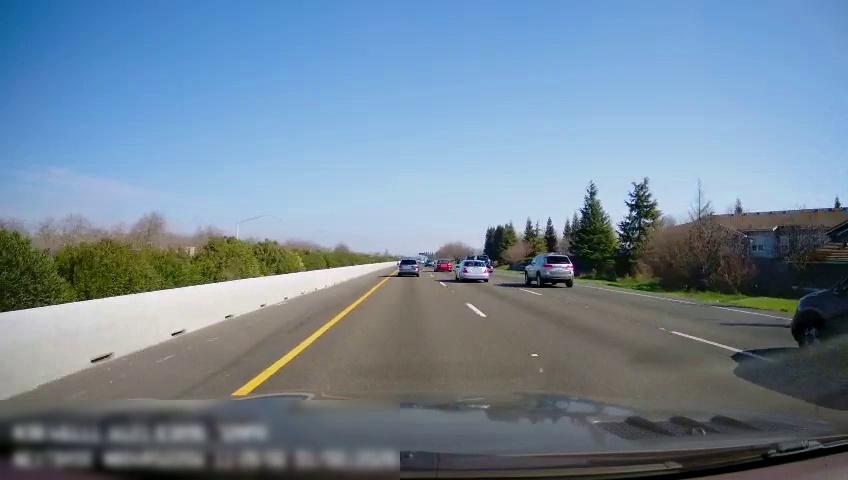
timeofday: Day
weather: Sunny
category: Drivable Space
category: Vehicles | SUV
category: Vehicles | Car
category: Vehicles | Car
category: Vehicles | SUV
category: Vehicles | SUV
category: Vehicles | Other LV
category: Vehicles | Car
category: Lanes | Current Lane
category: Lanes | Current Lane
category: Lanes | Alternate Lane
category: Lanes | Alternate Lane